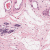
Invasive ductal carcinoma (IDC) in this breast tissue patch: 0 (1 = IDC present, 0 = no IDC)